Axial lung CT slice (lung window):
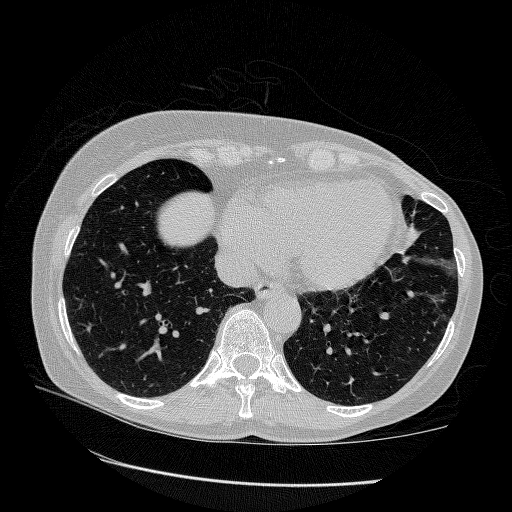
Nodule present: no